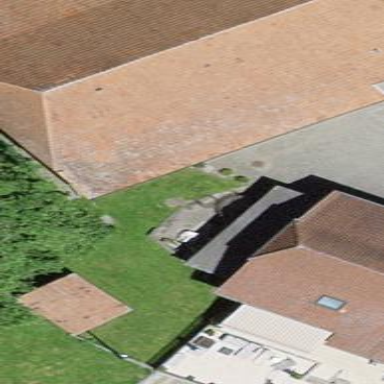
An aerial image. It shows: View of roof of building.